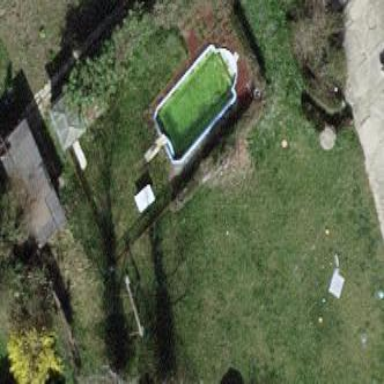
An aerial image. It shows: Swimming pool located in leisure land.